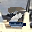
Label: 2